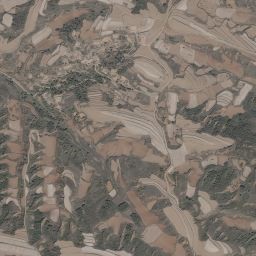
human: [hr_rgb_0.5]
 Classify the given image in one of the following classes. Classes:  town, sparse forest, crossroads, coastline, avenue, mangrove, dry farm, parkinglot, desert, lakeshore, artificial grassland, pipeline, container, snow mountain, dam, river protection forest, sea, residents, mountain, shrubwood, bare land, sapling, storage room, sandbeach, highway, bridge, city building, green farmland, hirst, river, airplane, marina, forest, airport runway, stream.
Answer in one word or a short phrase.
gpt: mountain